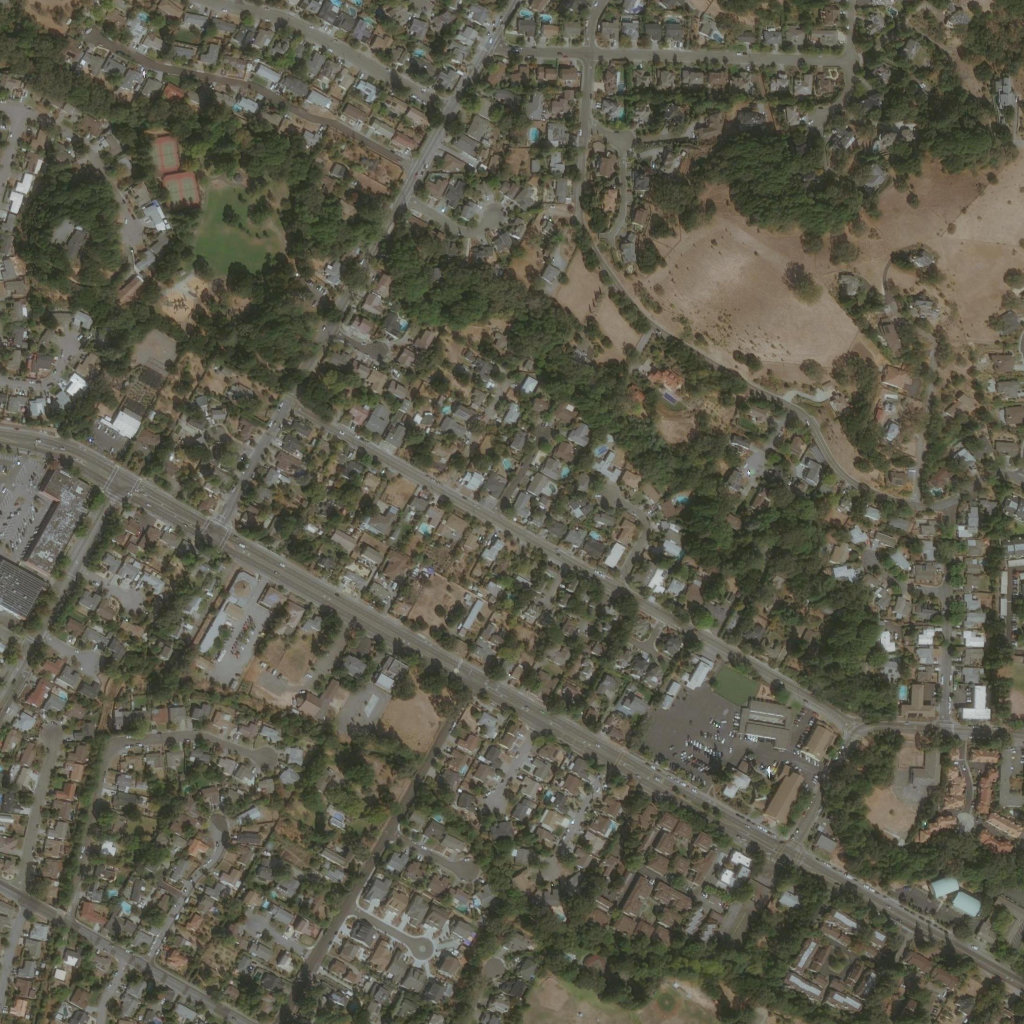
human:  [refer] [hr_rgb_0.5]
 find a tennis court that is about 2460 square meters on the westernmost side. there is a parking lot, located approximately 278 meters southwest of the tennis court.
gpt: <box>[[13, 12, 19, 20, 0]]</box>